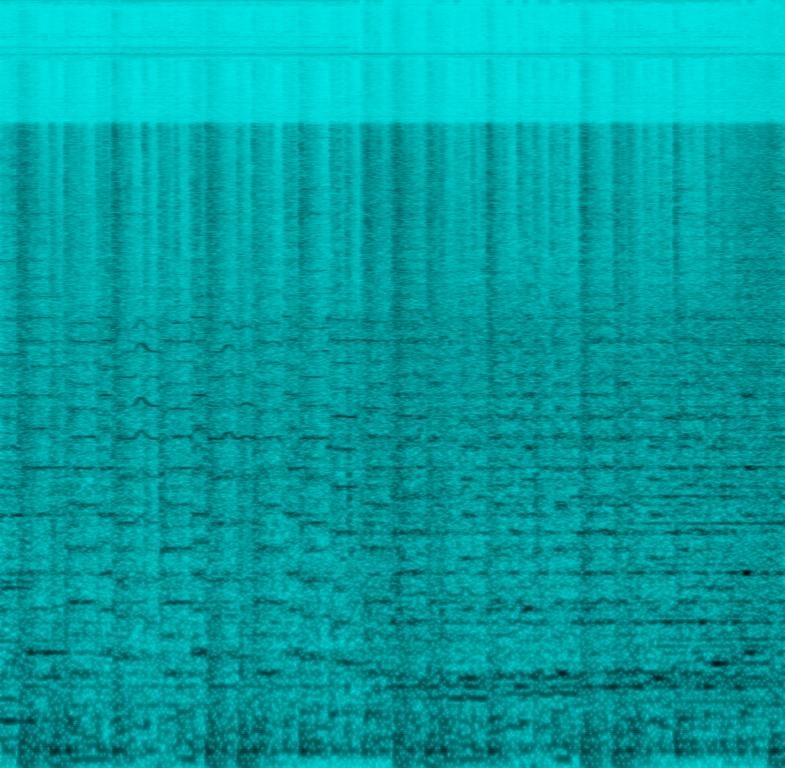
This music is instrumental. The tempo is medium with a dramatic, intense and suspenseful synthesiser arrangement, cymbal riff and conch shell sound. The music is a background score for a Bengali movie / TV series with a male voice giving instructions, a Hindu priest chanting Om with women joining in with the chant and vocalisations and the sound of the conch shell.